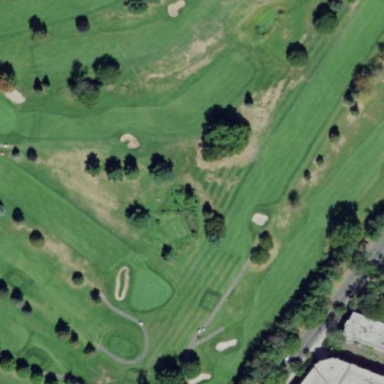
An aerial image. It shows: Area with grass used as rough in golf course.